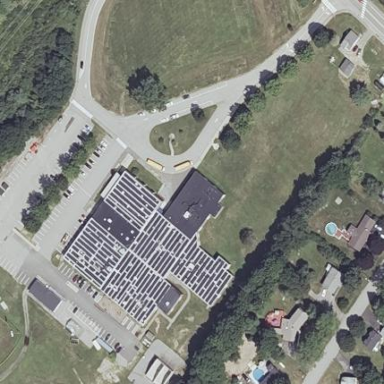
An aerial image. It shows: School building.